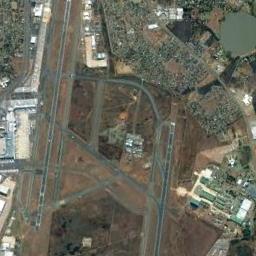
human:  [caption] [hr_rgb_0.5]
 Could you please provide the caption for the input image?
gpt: A complex airport with many runways and buildings is surrounded by a residential area with a lake next to it .

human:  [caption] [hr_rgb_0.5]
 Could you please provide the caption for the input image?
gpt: The airport was built in the middle of lush vegetation .

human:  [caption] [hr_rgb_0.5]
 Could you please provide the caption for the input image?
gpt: An airport with some staggered runways and buildings in the vacant lot and dense residential areas beside .

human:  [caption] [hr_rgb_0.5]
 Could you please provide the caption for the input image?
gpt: There is an airport surrounded by many houses and fields .

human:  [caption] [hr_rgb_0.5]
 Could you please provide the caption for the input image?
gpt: There are straight roads in the airport .